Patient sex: M
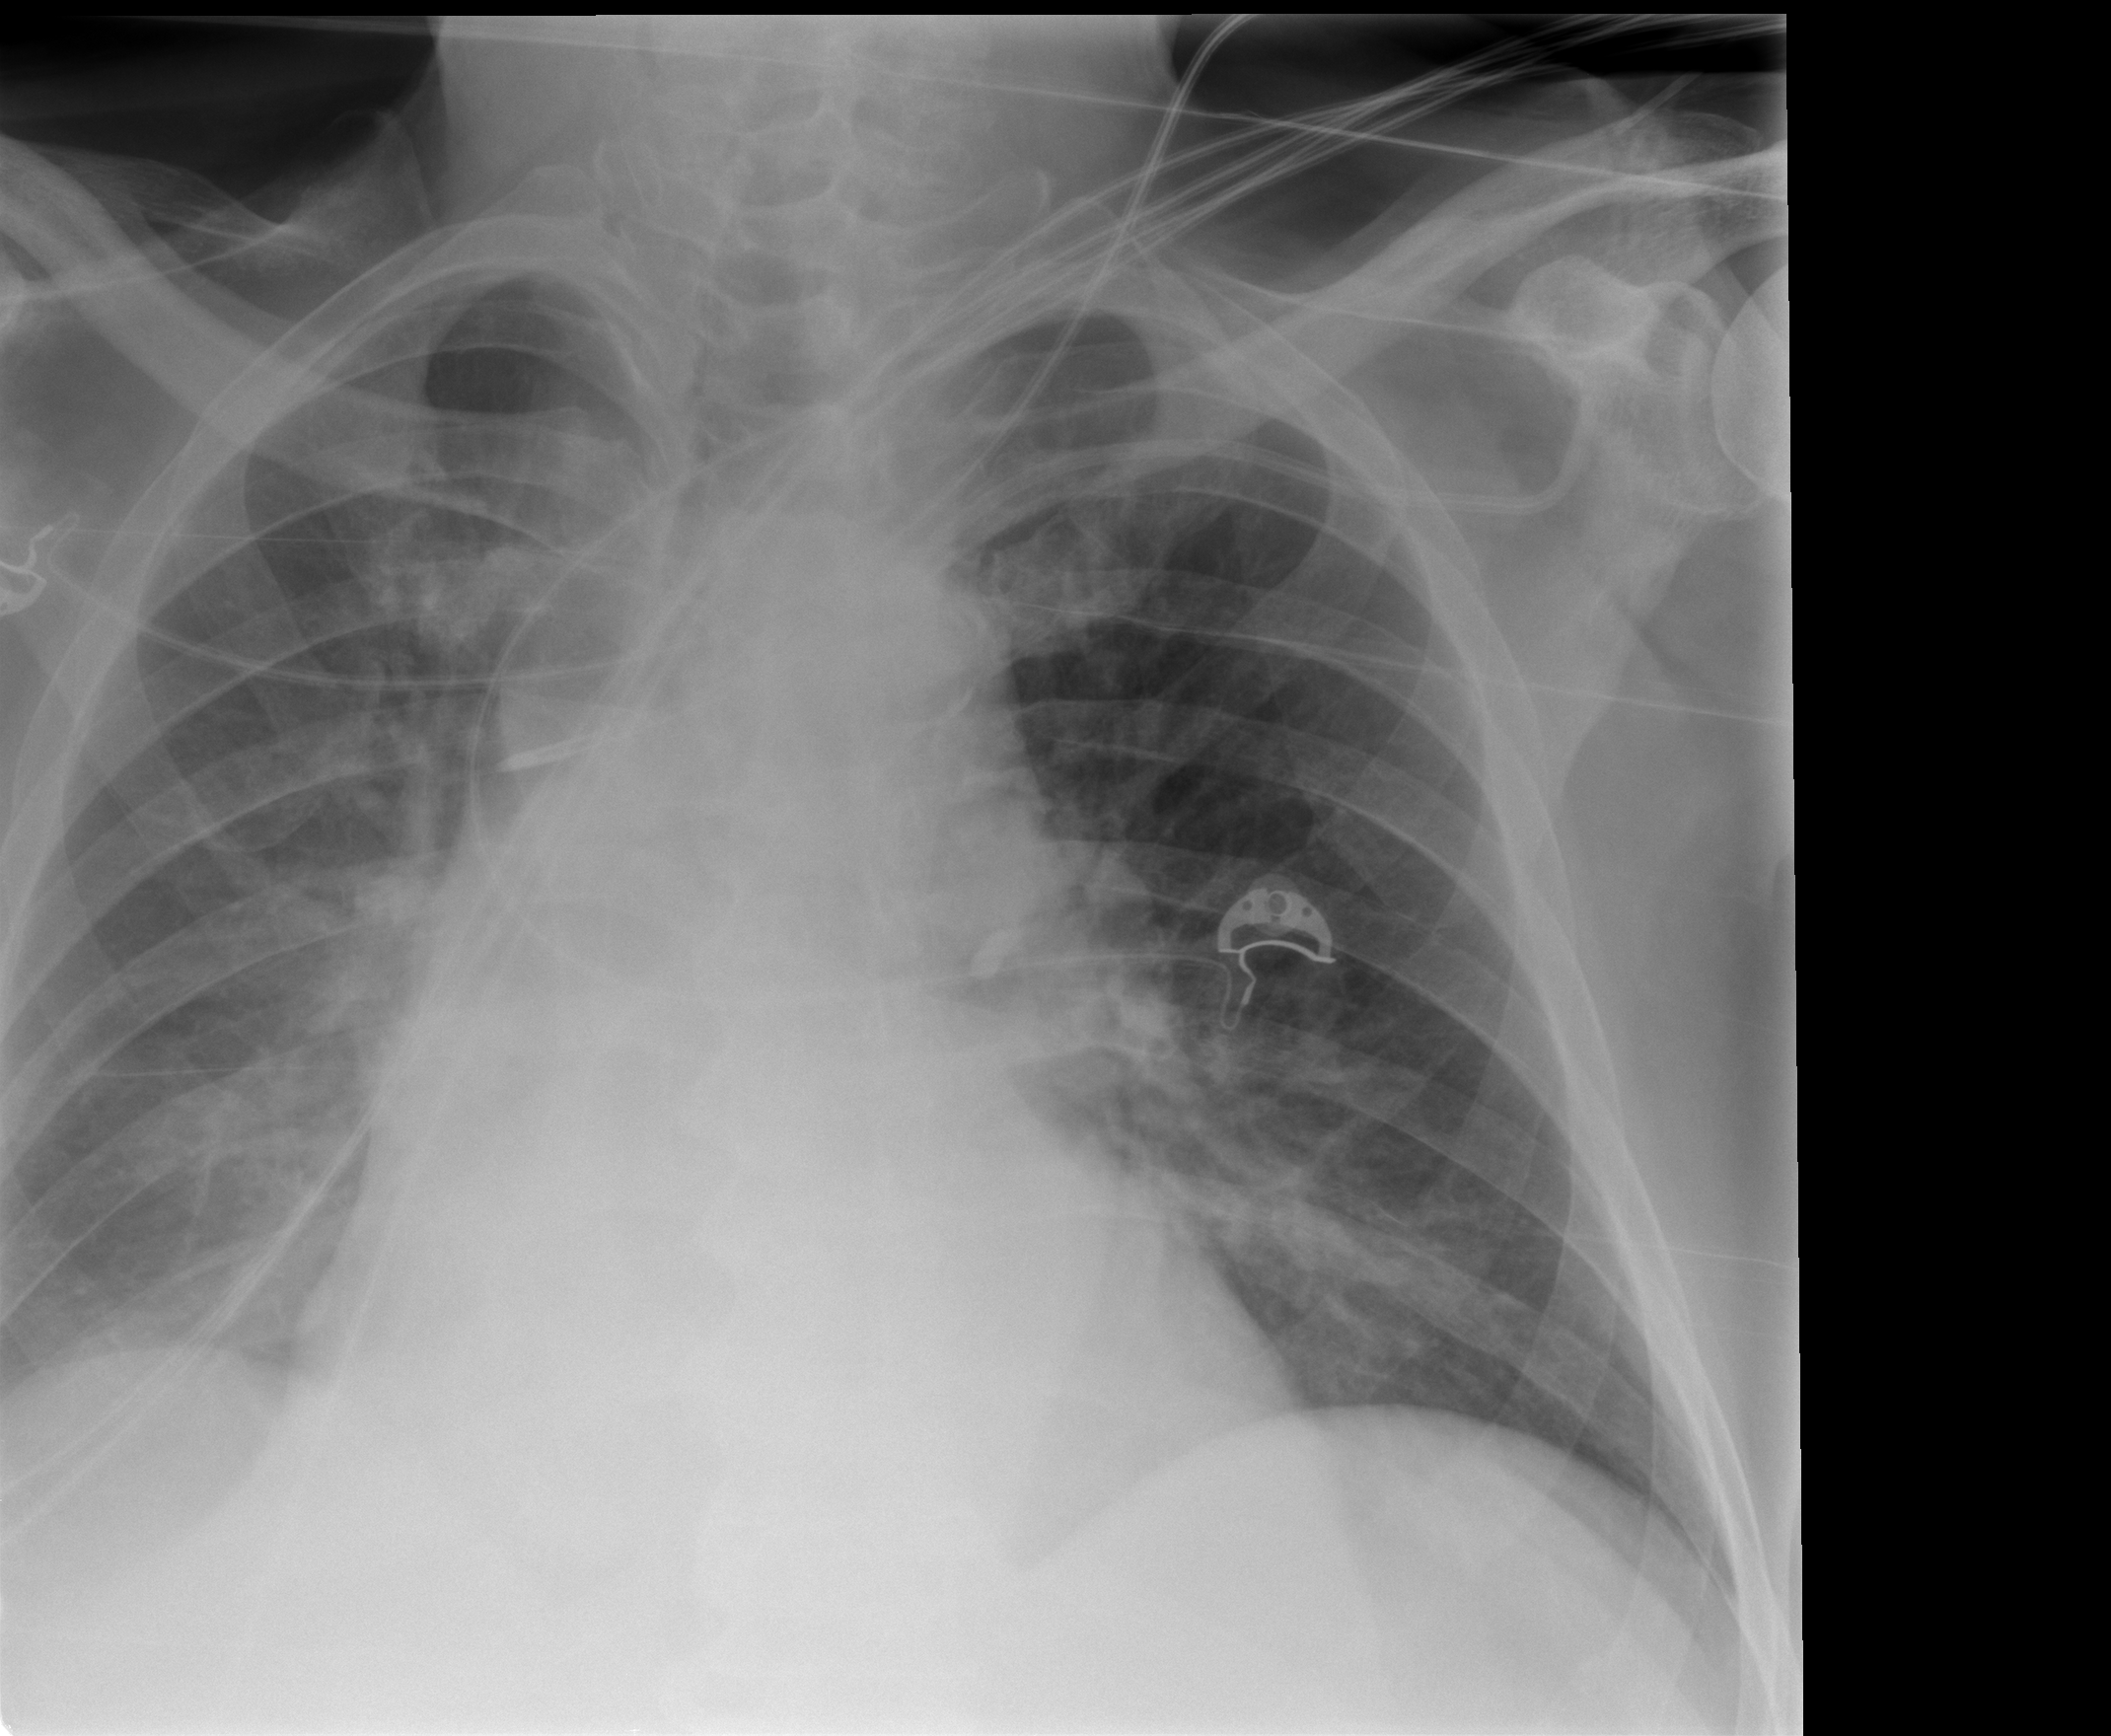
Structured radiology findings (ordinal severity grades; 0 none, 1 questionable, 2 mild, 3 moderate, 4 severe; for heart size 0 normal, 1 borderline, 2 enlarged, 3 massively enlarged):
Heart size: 2
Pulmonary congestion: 2
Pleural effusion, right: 1
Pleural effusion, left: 0
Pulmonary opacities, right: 0
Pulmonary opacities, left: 0
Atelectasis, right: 1
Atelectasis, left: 1